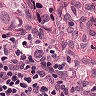
Metastatic tissue present: yes